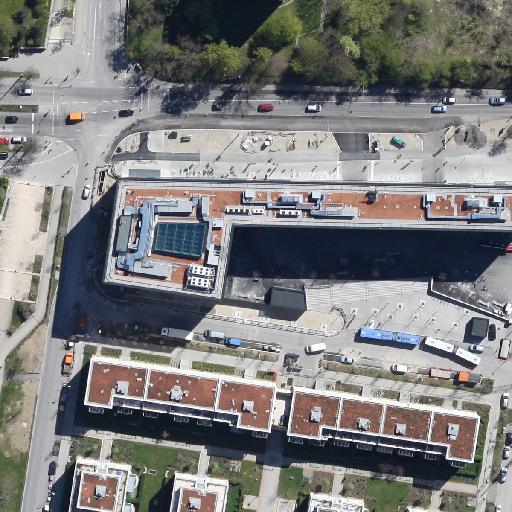
Referring expression: van driving on the road